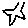
Label: star